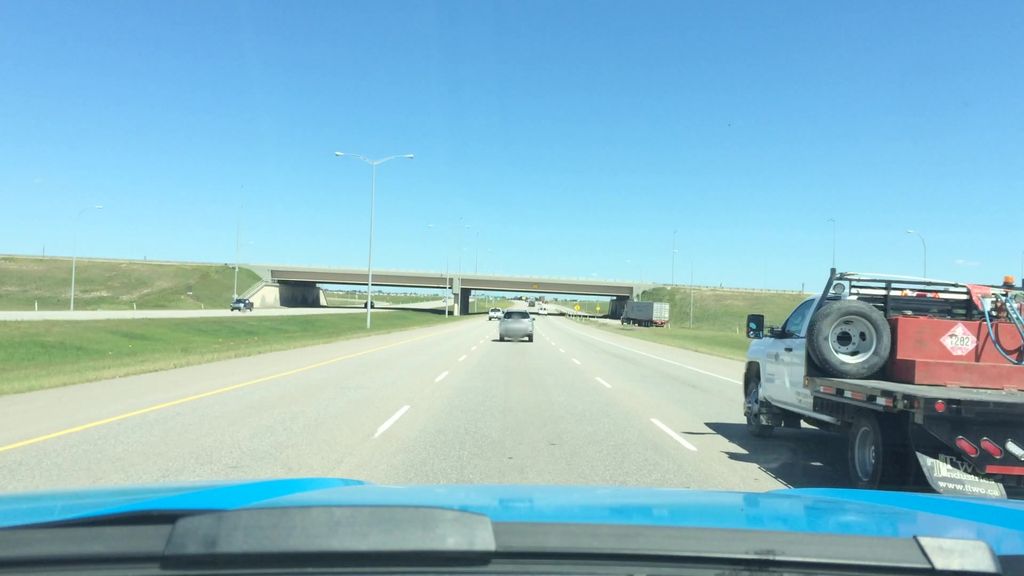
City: calgary